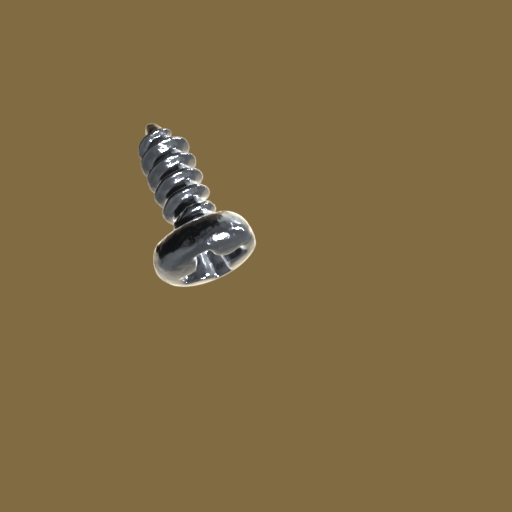
Label: screw